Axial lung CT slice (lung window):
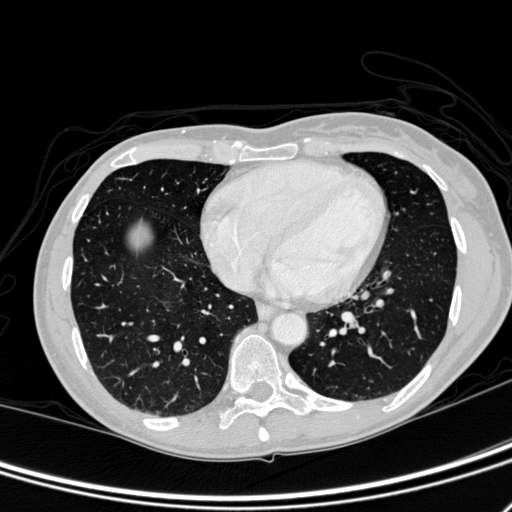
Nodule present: no